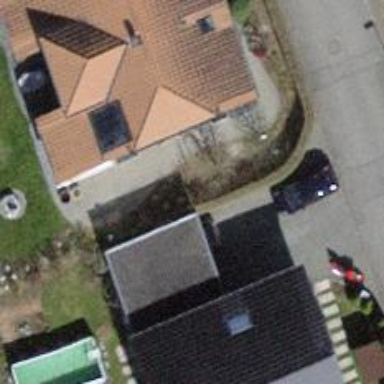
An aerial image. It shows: Garage building.